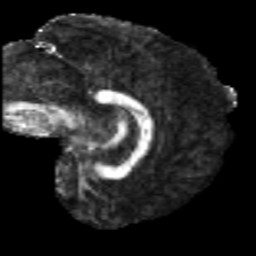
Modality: FA
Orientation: sagittal
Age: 46
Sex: male
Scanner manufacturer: siemens
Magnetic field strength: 3 T
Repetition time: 5 s
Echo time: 0.092 s